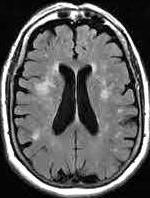
Label: notumor